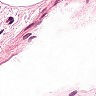
Metastatic tissue present: no